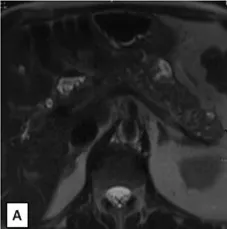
(A) Axial T2 weighted MR abdomen showing enlargement of the pancreatic body and tail with multiple new cystic lesions 8 months post-operative from the index operation.
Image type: radiology (mri)